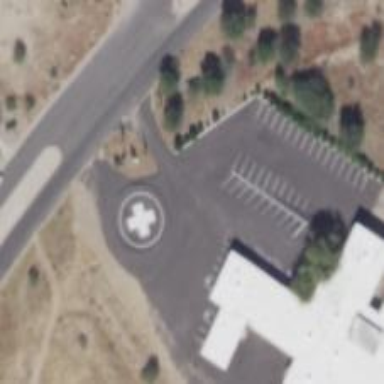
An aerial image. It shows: Image of helipad at airport.